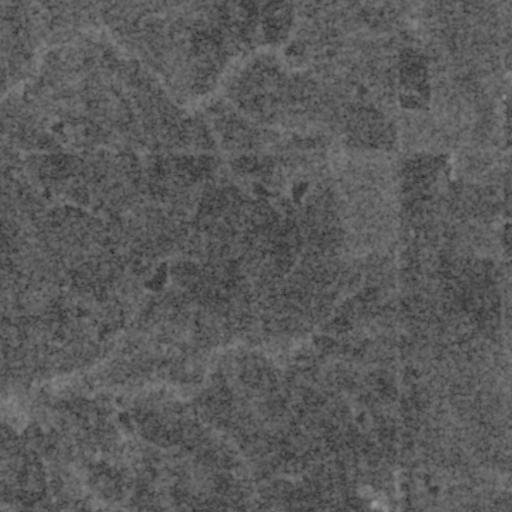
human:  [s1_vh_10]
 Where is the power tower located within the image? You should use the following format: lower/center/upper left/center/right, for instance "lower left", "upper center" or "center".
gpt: The power tower is located in the lower left of the image.
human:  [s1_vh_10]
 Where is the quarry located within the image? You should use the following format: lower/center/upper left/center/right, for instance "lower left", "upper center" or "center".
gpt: There is no quarry in the image.

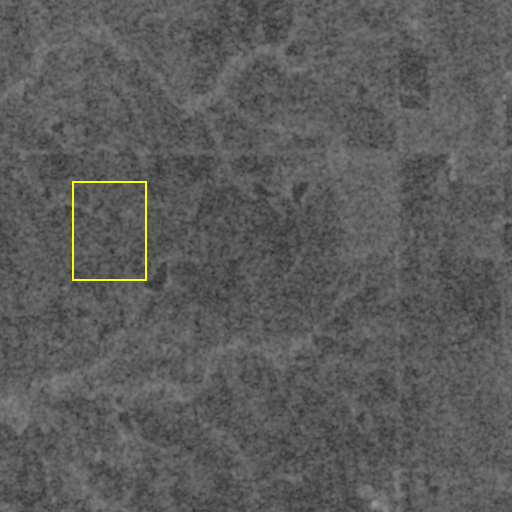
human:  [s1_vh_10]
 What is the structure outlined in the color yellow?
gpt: There is no yellow outline.
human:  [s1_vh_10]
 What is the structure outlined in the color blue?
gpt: There is no structure outlined in blue.